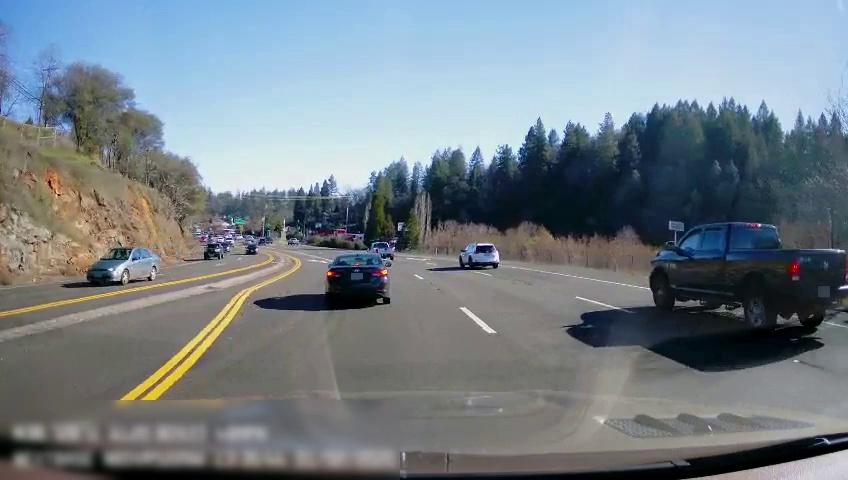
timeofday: Day
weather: Sunny
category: Drivable Space
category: Drivable Space
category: Vehicles | SUV
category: Vehicles | Truck
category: Vehicles | SUV
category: Vehicles | Car
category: Vehicles | Truck
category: Vehicles | SUV
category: Vehicles | Truck
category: Vehicles | Car
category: Vehicles | SUV
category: Lanes | Current Lane
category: Lanes | Current Lane
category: Lanes | Alternate Lane
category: Lanes | Alternate Lane
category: Lanes | Opposite Lane
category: Lanes | Alternate Lane
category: Traffic | Signs